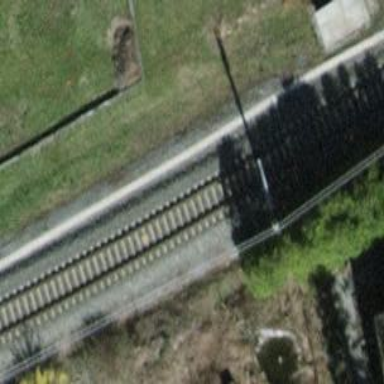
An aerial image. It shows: Single track railway with contact line for electrification. It is main track.